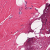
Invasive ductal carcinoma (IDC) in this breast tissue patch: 0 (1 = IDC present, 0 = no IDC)